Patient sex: M
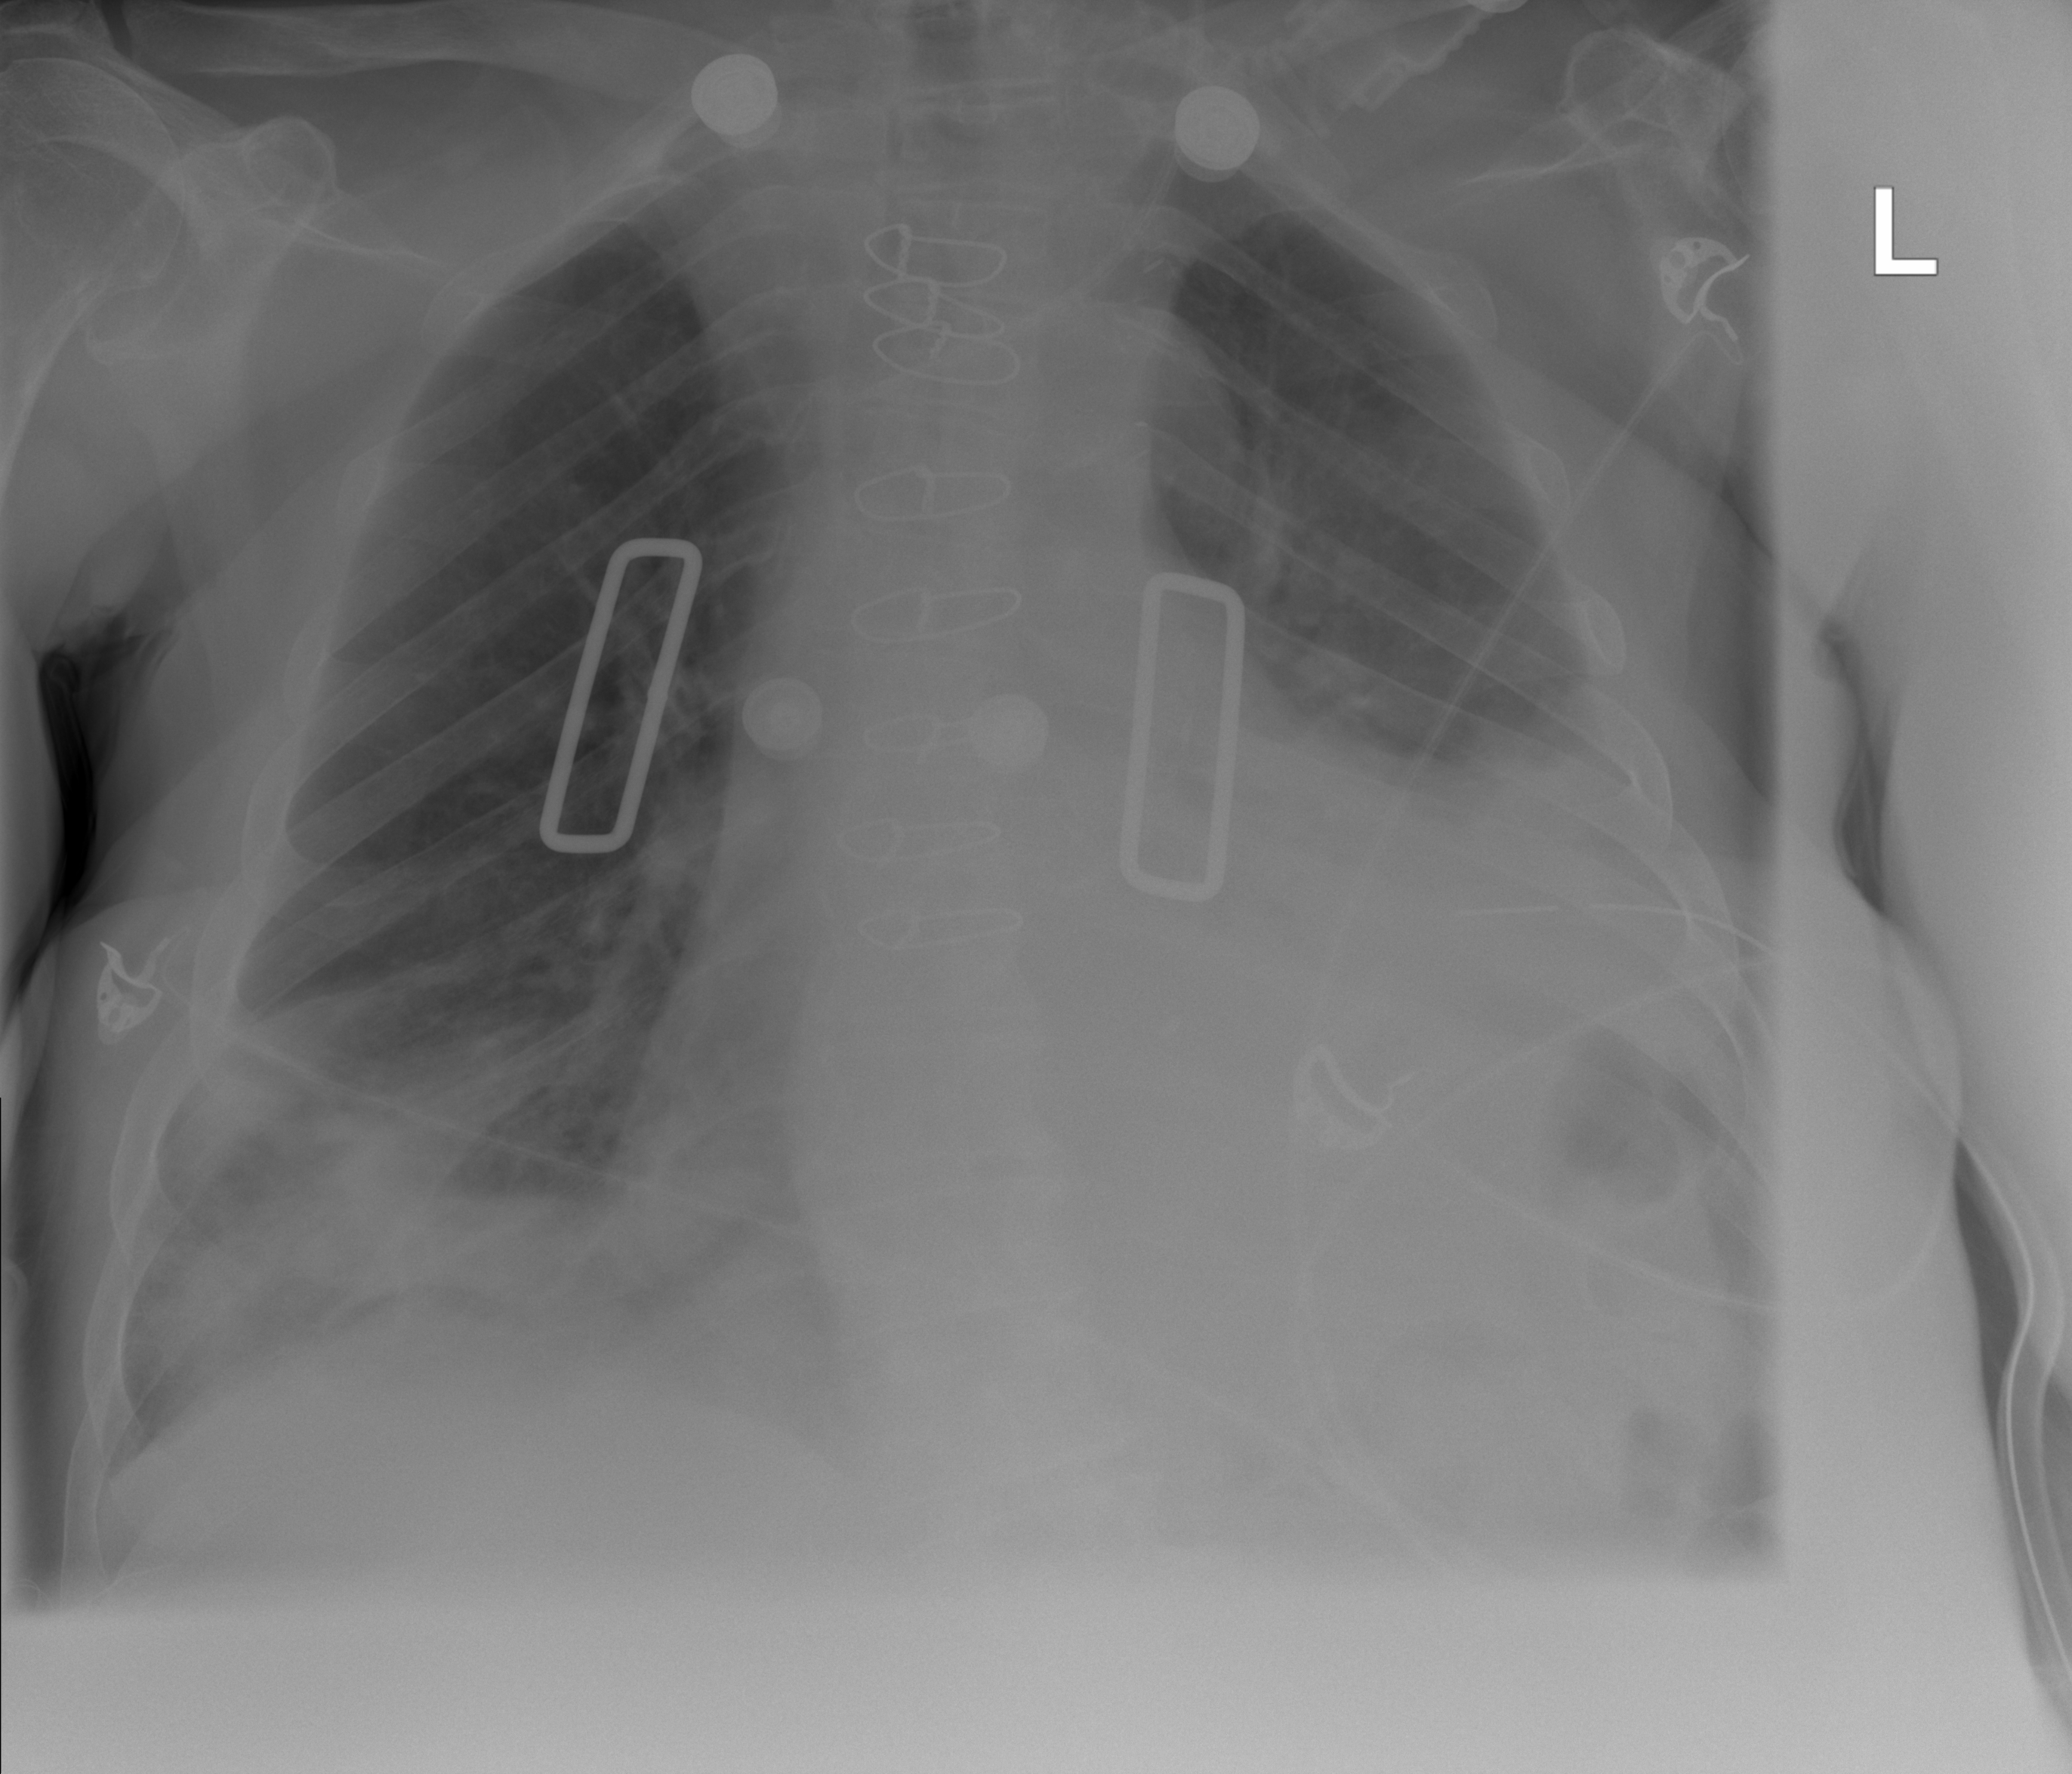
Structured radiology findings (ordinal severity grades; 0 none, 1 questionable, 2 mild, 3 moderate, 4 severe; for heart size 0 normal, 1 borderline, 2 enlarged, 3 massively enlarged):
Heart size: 2
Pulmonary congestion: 0
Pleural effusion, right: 0
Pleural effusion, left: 2
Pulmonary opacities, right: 2
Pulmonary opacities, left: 0
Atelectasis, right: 3
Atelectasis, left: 2